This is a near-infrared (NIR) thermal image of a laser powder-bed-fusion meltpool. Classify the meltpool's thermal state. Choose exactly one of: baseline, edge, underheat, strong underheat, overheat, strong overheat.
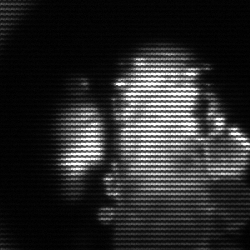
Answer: strong underheat